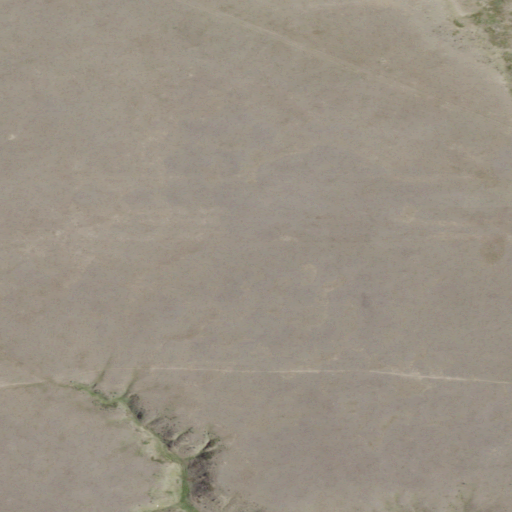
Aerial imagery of plain(s) in Montana named Hat Flat containing grassland and shrub